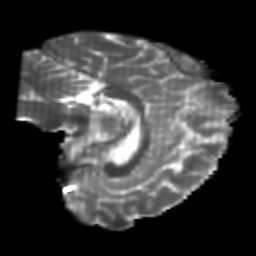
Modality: T2w
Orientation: sagittal
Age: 24
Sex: male
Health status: healthy
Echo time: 0.074 s